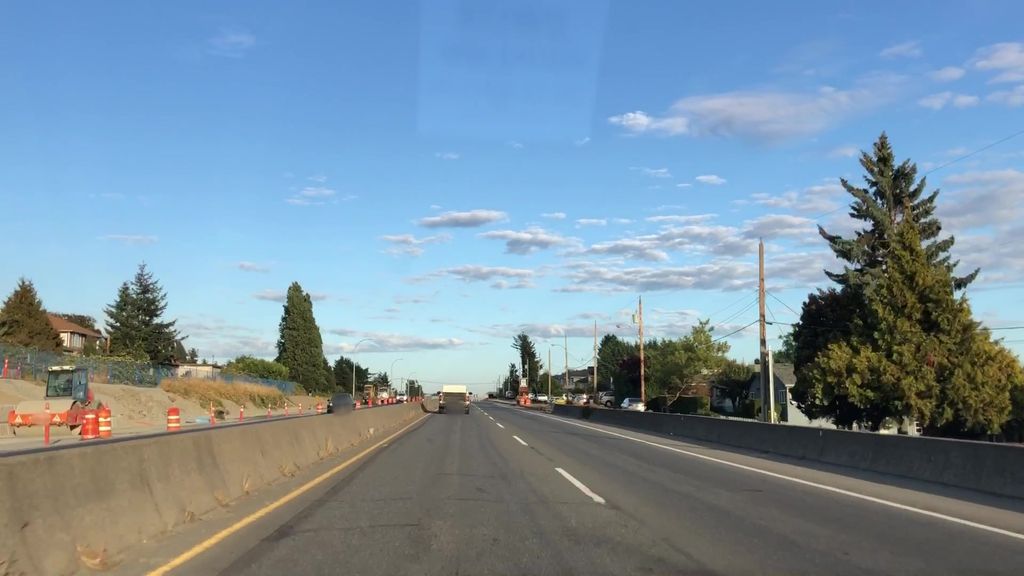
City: victoria